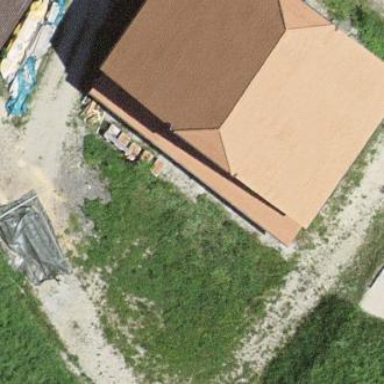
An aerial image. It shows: Farm building.